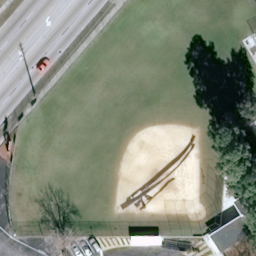
Label: baseball diamond